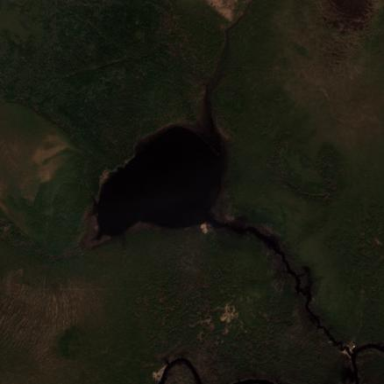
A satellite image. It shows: Lake with natural water.